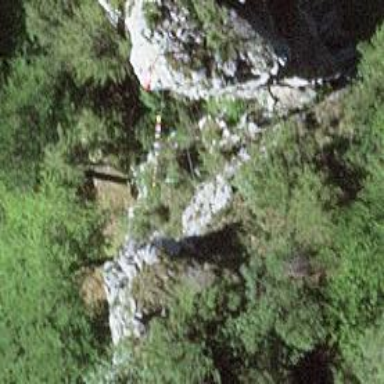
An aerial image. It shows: Natural cliff.